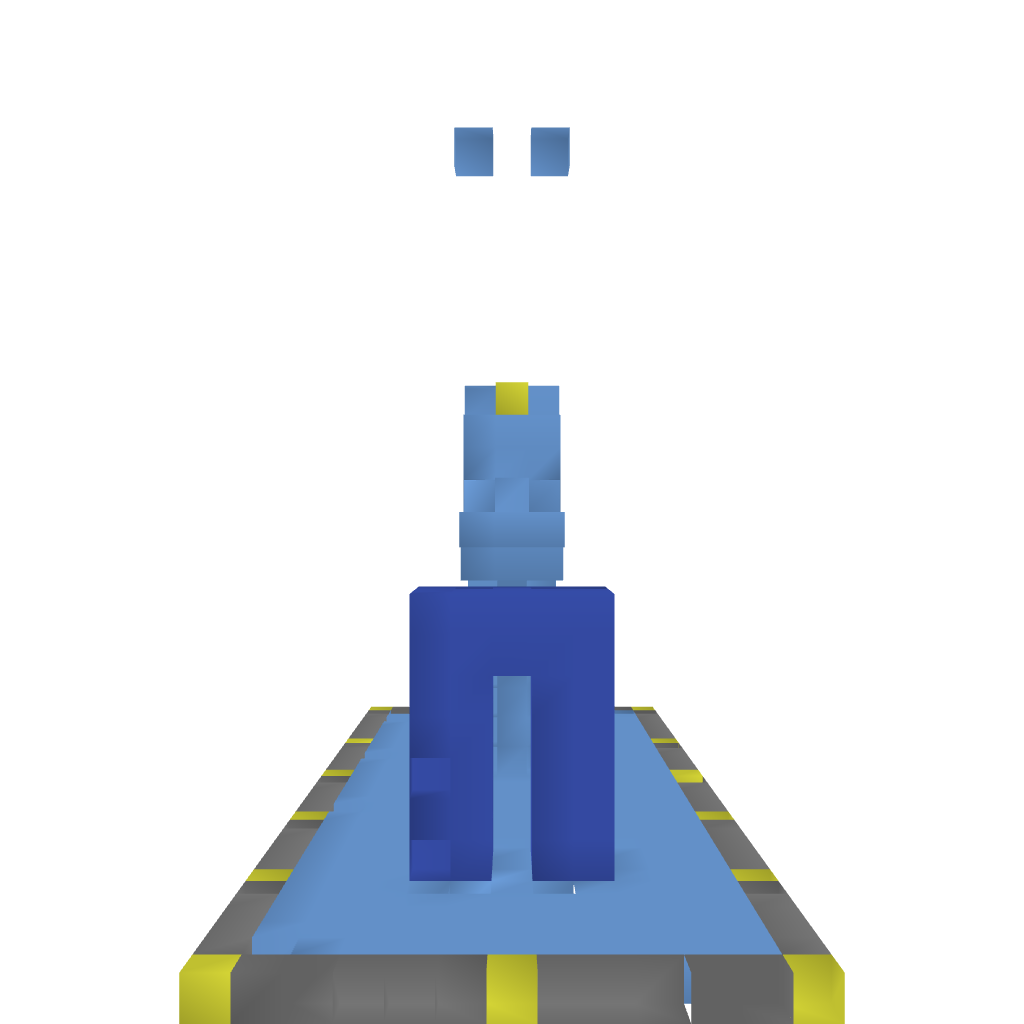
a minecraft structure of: Human fountain bad low quality